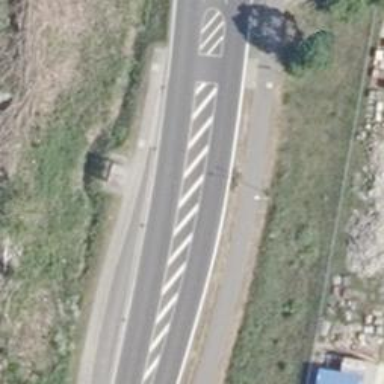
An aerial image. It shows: Public transport stop position.